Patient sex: M
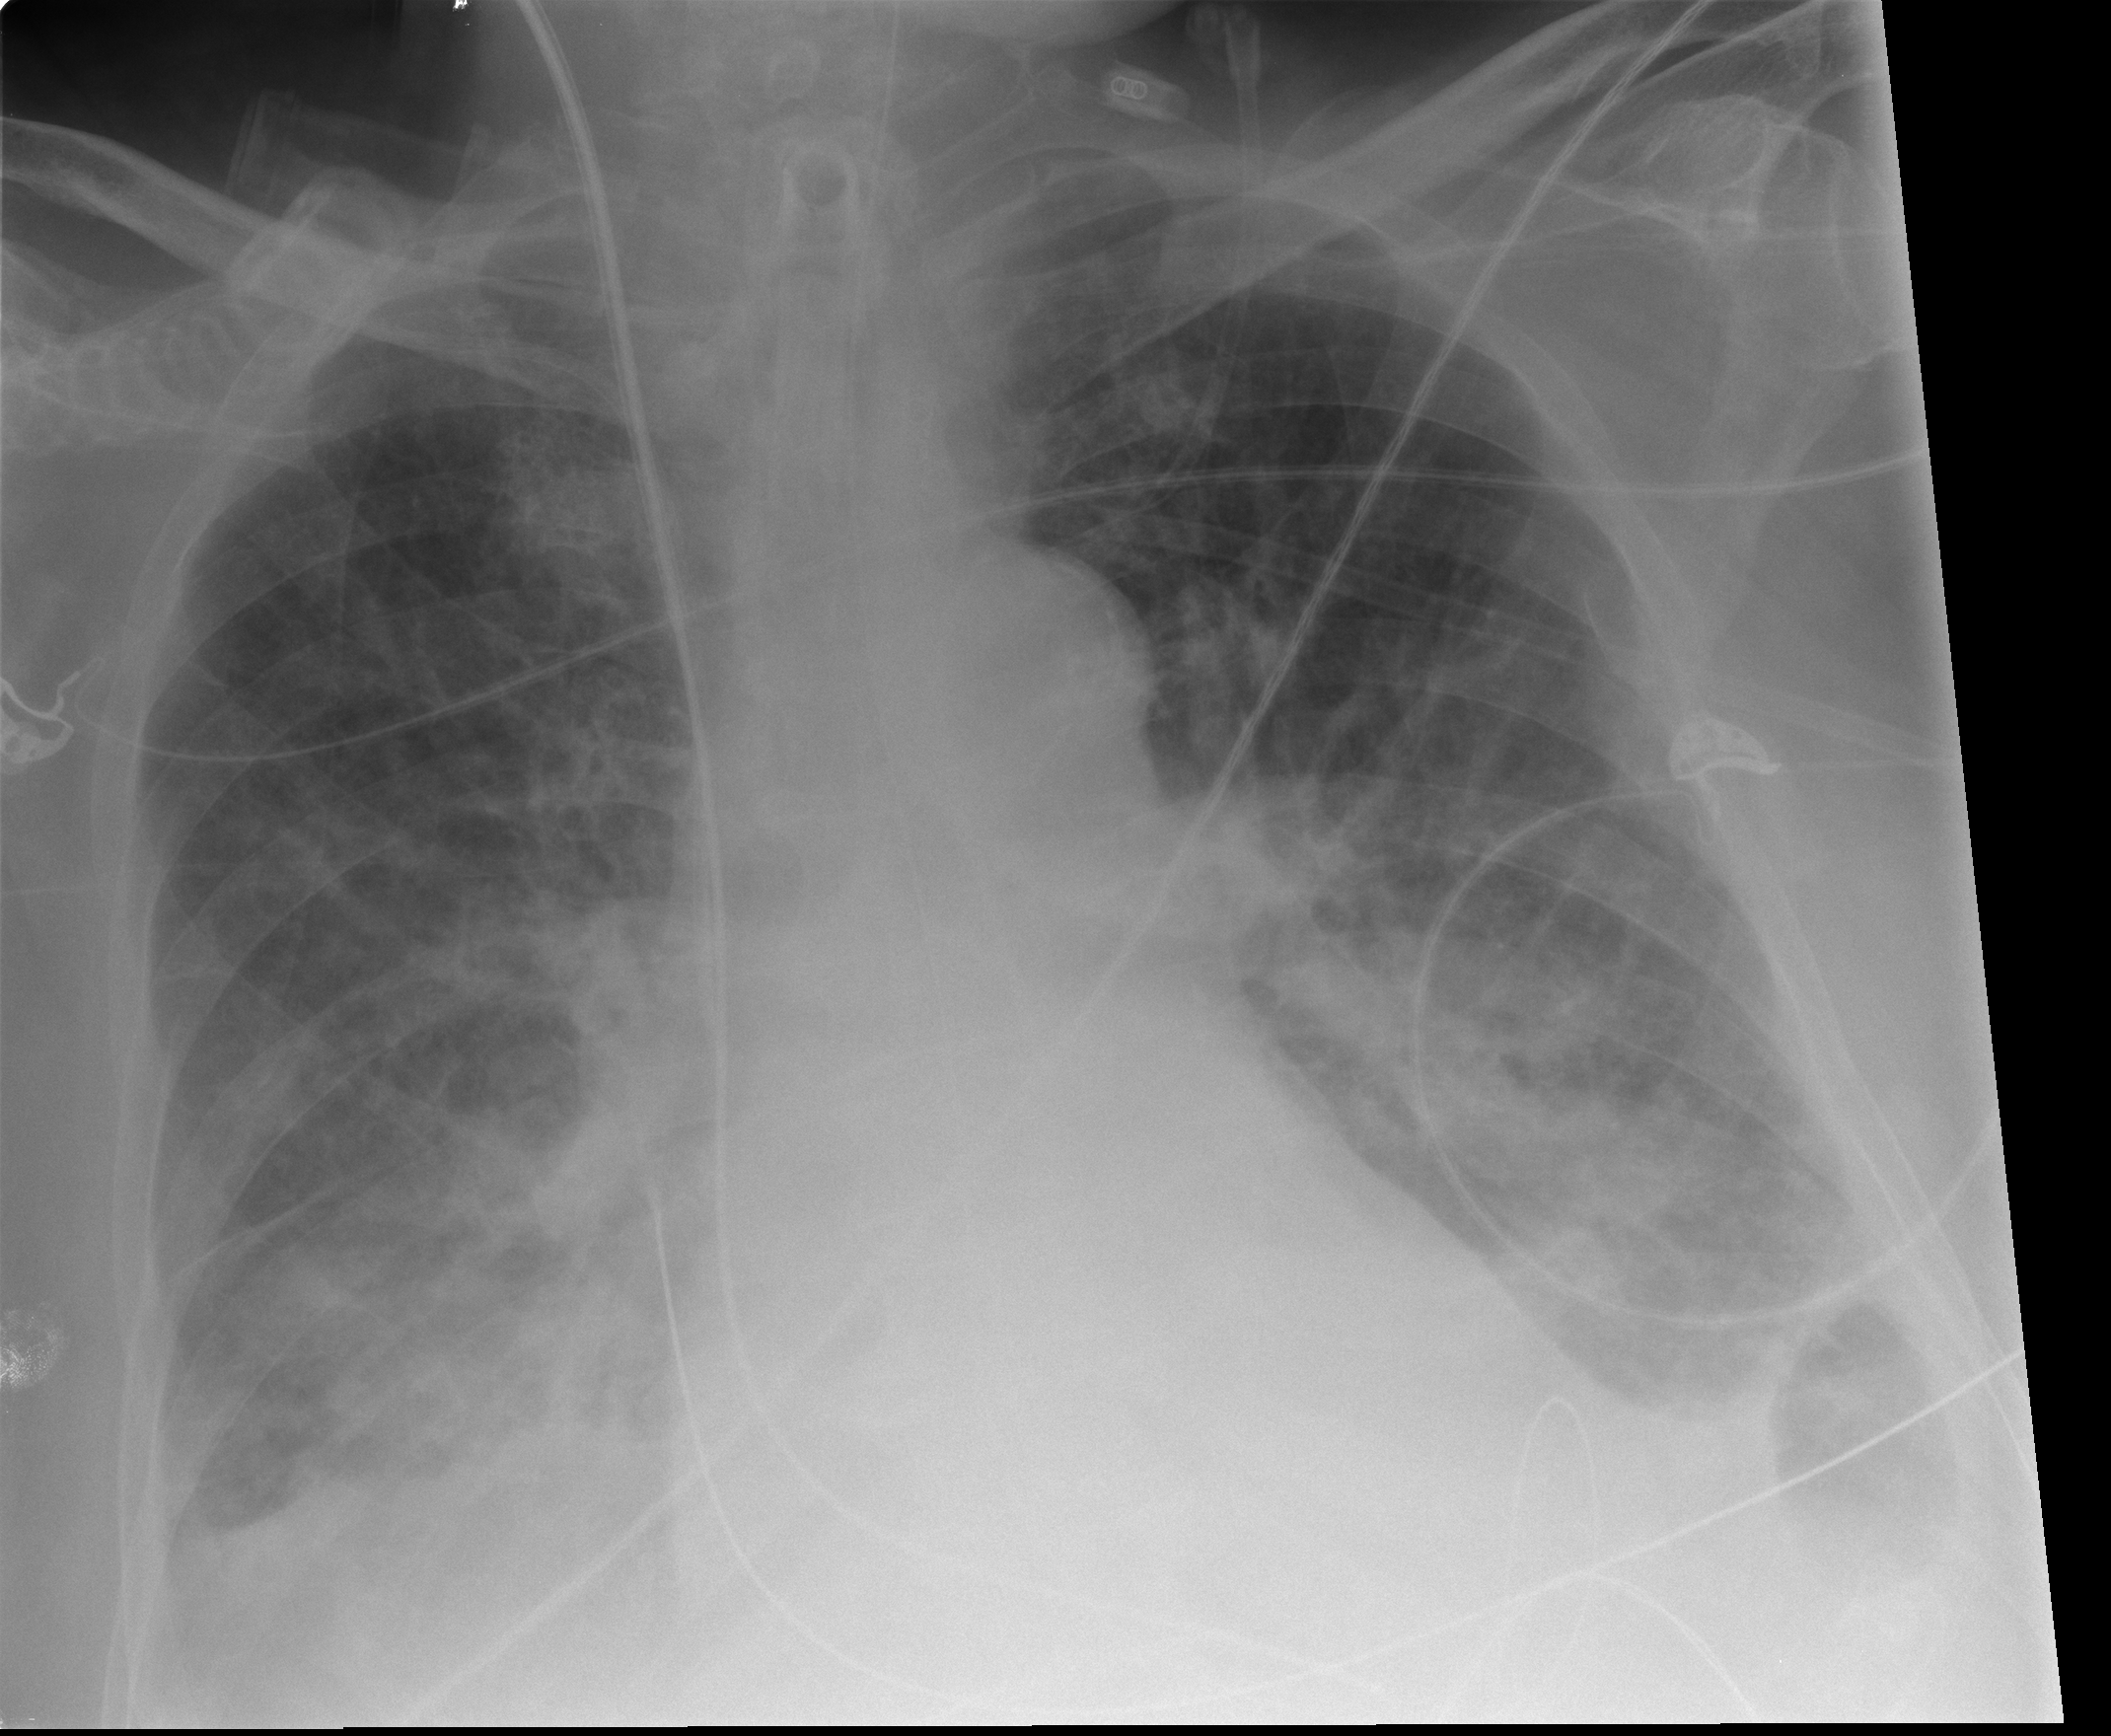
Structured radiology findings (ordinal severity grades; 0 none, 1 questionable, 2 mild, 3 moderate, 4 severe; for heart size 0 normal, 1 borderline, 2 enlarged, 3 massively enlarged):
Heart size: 1
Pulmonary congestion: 4
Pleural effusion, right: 2
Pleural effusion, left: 2
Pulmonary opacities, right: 3
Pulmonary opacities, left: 3
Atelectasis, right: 3
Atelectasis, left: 3